高三 · 计数
执行如图流程图, 如果输入的 $\mathrm{n}$ 是 4 , 则输出的 $\mathrm{p}$ 是 ( )

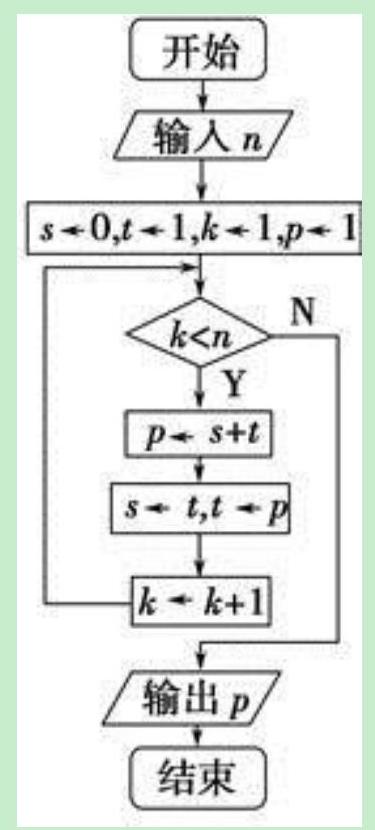
A. 1
B. 2
C. 3
D. 4
答案: C
解析: 解答: 由 $k=1, n=4$, 知 $1<4 \Rightarrow p=1=0+1 \Rightarrow s=1, t=1 \Rightarrow k=2 \Rightarrow 2<4 \Rightarrow p=1+1=2 \Rightarrow s$ $=1, \mathrm{t}=2 \Rightarrow \mathrm{k}=3 \Rightarrow 3<4 \Rightarrow \mathrm{p}=1+2=3 \Rightarrow \mathrm{s}=2, \mathrm{t}=3 \Rightarrow \mathrm{k}=4 \Rightarrow 4<4$ 否输出 $\mathrm{p}=3$. 选 $\mathrm{C}$

分析: 本题主要考查了程序框图的三种基本逻辑结构的应用, 解决问题的关键是根据所给程序框图的结果特征进行发现计算即可.